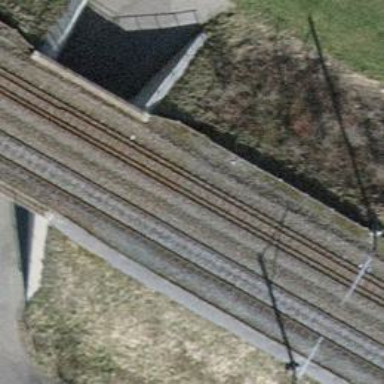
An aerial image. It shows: Single-track electrified railway with contact line.